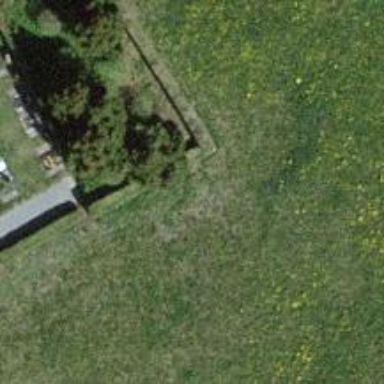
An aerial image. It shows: Hedge barrier.